Aerial crown-view tile of a tropical tree (Barro Colorado Island, Panama), acquired 20250715:
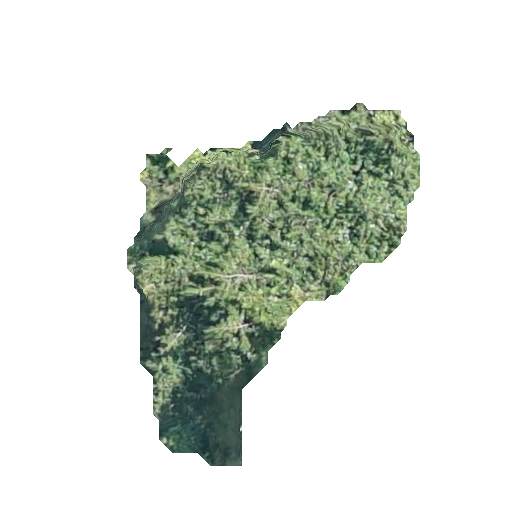
Species: Virola surinamensis
GBIF accepted scientific name: Virola surinamensis
Crown area: 88.566 m²